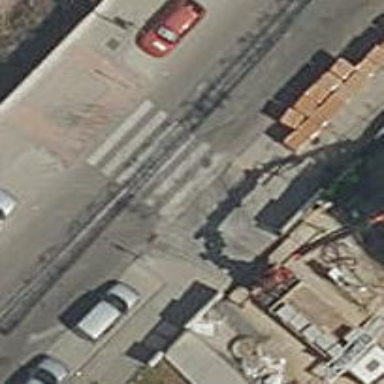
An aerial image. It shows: Pedestrian crossing with zebra markings on the footway.